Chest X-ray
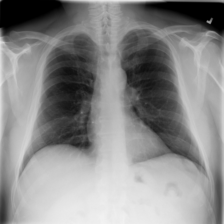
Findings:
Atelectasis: negative
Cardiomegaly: negative
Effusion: negative
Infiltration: negative
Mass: negative
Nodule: negative
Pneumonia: negative
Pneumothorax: negative
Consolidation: negative
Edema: negative
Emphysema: negative
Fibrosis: negative
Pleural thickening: negative
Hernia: negative